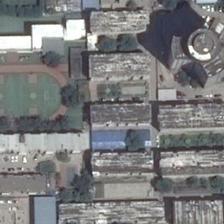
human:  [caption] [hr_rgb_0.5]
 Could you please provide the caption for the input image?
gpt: an irregular building is next to the playground .

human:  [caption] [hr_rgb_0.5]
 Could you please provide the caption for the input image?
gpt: a large basketball field and many colorful cars beside .

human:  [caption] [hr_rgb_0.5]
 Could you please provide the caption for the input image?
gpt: a playground with two basketball fields in it is next to some large buildings .

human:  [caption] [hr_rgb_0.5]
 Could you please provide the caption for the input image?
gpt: a playground is semisurrounded by many buildings and some green trees .

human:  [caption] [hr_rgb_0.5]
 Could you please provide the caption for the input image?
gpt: a large playground is surrounded by many trees and houses .